Question: I <URL> to use this addon for the jQuery UI Datepicker,
Wich seems to work great, for example:
'''
$(function () {
var today = new Date();
$('#test').multiDatesPicker({
dateFormat: "yy-mm-dd",
addDisabledDates: [today.setDate(1), today.setDate(3)]
);
});
'''
This allows user to select as many days as he wants except the 1st and the 3rd of current month,
but how could I restrict the user to select dates only greater than a desired date (start) and smaller than another desired date?
I don't see any method for that in their <URL>
PD: As a workaround, it ocours to me to create an array with the dates before/after my desired interval, but how could I mark it all? (I mean, how many years should I contempl in this array??)
-EDIT-
Just to test, I am trying to disable the 15 days before and 15 days after from my desired range, like this:
'''
$(function () {
var start = new Date(2013, 11, 20)
var end = new Date(2013, 11, 24)
console.log(start, end);
var dissabledDates = [];
if ( end < start ) {
alert('Esta mal');
}
for ( i = 0 ; i < 15 ; i++ ){
var currentDate = new Date();
currentDate.setDate( start.getDate() - i );
dissabledDates[ dissabledDates.length ] = currentDate;
}
for ( i = 0 ; i < 15 ; i++ ){
var currentDate = new Date();
currentDate.setDate( end.getDate() + i );
dissabledDates[ dissabledDates.length ] = currentDate;
console.log(currentDate);
}
var today = new Date();
$('#test').multiDatesPicker({
dateFormat: "yy-mm-dd",
addDisabledDates: dissabledDates
});
});
'''
And the restriction happens, but, look how the selector looks (note I only restricted 15 days before and after)

so question is: how can I only let user select between my start and end dates?
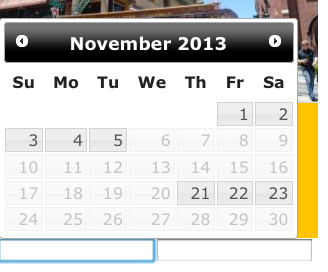
Answer: Utilize the base functionality from the jQuery UI datepicker as stated <URL>
'''
$( "#datepicker" ).datepicker({ minDate: -20, maxDate: "+1M +10D" });
'''
> : A date object containing the minimum date.: A number of days from today. For example 2 represents two days from today and -1 represents yesterday.: A string in the format defined by the dateFormat option, or a relative date. Relative dates must contain value and period pairs;
valid periods are "y" for years, "m" for months, "w" for weeks, and
"d" for days. For example, "+1m +7d" represents one month and seven
days from today.